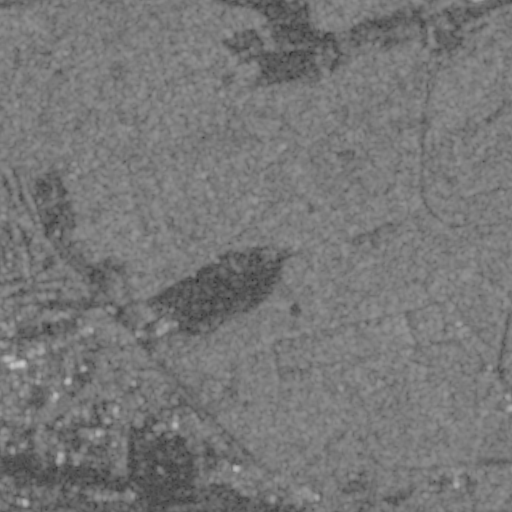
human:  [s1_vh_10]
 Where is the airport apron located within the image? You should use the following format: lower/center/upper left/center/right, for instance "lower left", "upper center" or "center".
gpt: The airport apron is located in the lower left of the image.
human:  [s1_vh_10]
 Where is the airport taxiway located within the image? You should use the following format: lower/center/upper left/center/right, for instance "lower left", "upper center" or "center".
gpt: The airport taxiway is located in the lower left of the image.
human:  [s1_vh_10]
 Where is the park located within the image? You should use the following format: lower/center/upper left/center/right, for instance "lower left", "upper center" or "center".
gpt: The park is located in the left of the image.
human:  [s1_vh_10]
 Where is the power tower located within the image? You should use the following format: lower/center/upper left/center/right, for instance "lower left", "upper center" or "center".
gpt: The power tower is located in the upper of the image.
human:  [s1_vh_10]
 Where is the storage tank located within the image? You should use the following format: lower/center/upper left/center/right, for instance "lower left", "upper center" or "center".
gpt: The storage tank is located in the lower left of the image.
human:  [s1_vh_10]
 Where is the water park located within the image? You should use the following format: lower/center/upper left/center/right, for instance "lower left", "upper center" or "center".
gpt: The water park is located in the upper right of the image.
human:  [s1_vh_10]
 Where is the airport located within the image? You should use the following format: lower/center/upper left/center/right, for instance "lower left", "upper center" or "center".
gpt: There is no airport in the image.

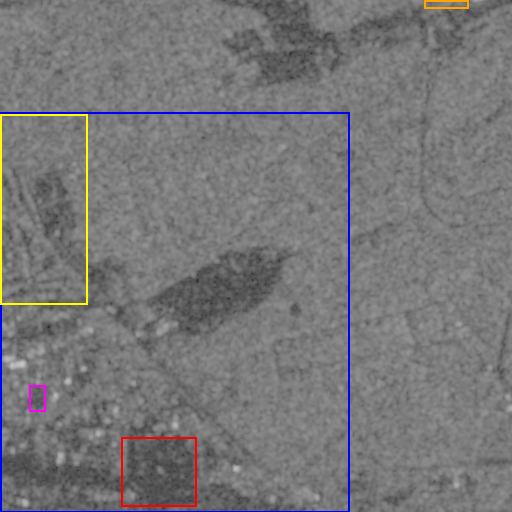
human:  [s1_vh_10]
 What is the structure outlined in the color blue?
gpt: The structure outlined in blue is an airport.
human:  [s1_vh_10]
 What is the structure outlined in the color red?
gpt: The structure outlined in red is an airport apron.
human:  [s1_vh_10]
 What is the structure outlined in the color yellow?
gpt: The structure outlined in yellow is a park.
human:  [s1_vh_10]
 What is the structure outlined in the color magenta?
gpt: The structure outlined in magenta is a parking lot.
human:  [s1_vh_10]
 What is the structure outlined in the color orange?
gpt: The structure outlined in orange is a water park.
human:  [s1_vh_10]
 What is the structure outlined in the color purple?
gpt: There is no purple outline.